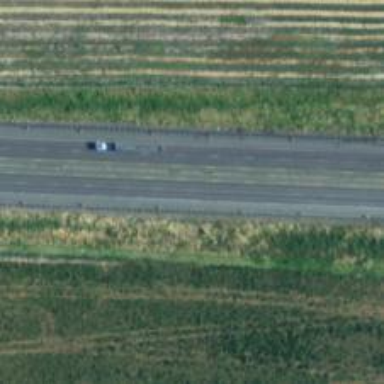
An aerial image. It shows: Asphalt trunk highway classified as expressway.